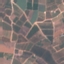
Land use / land cover: PermanentCrop